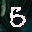
Label: 5